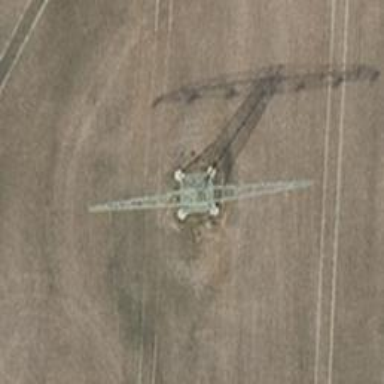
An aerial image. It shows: Power tower.